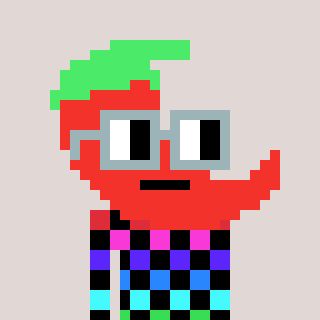
a pixel art character with square dark gray glasses, a chilli-shaped head and a slimegreen-colored body on a warm background